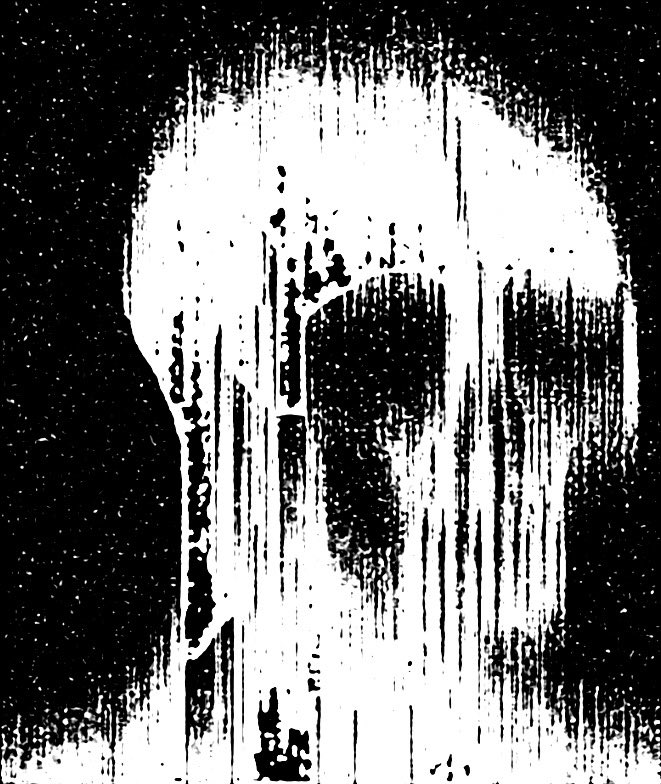
Label: 5_Rage